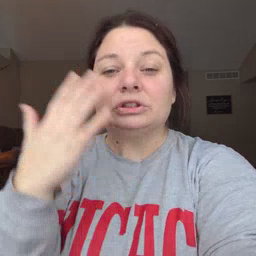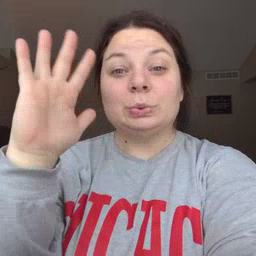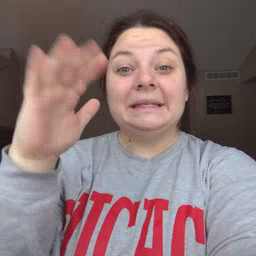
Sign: tree